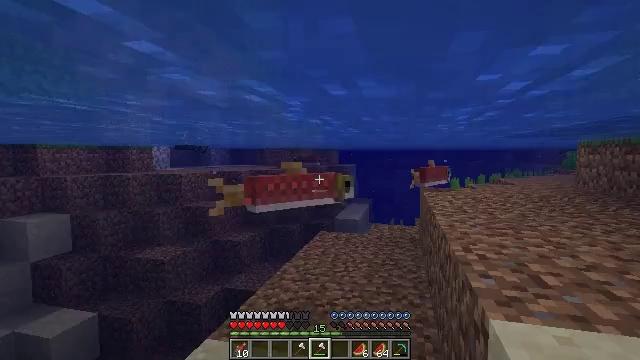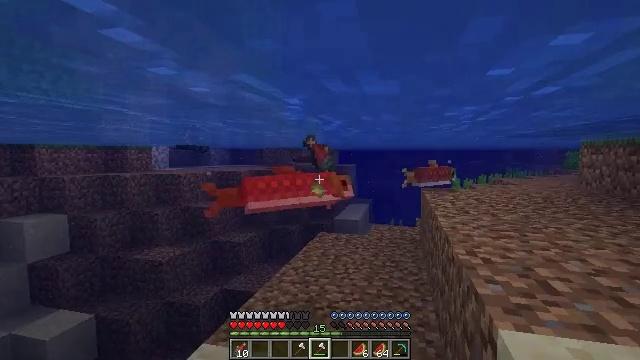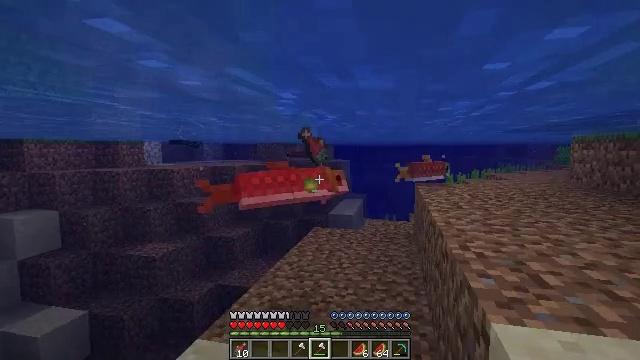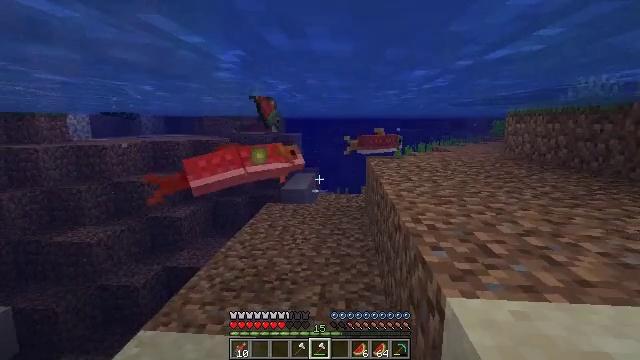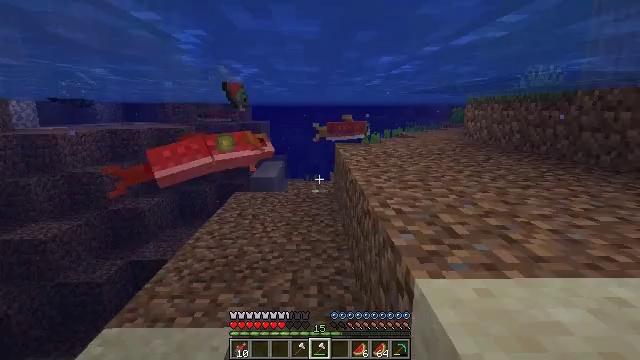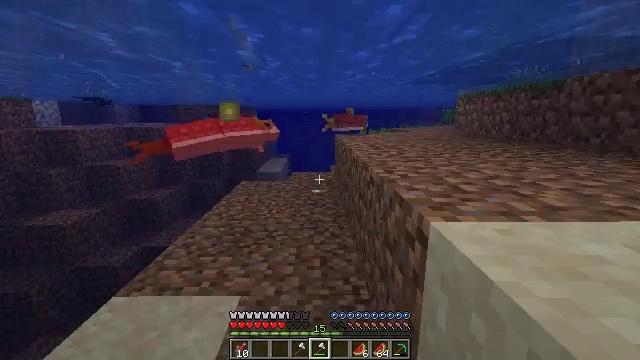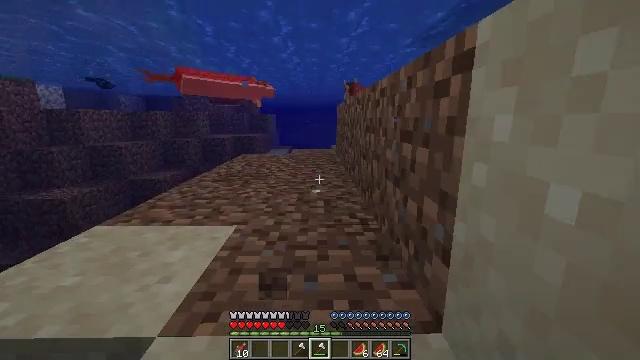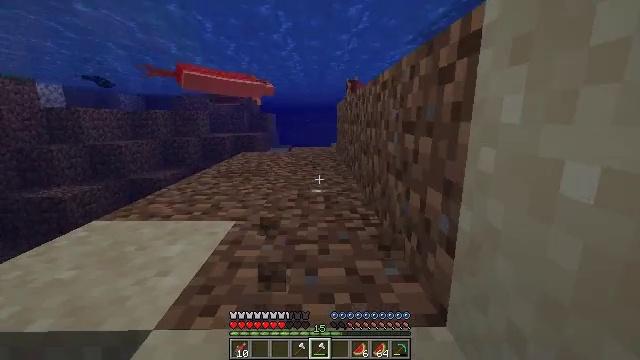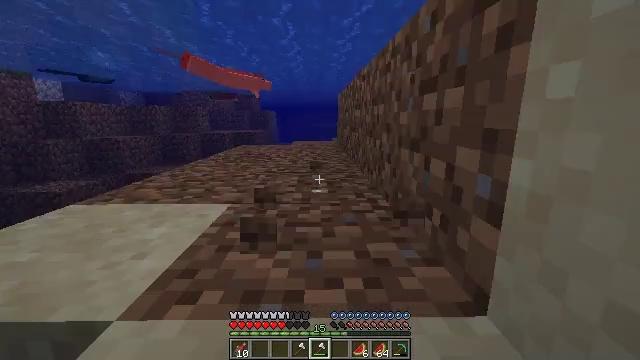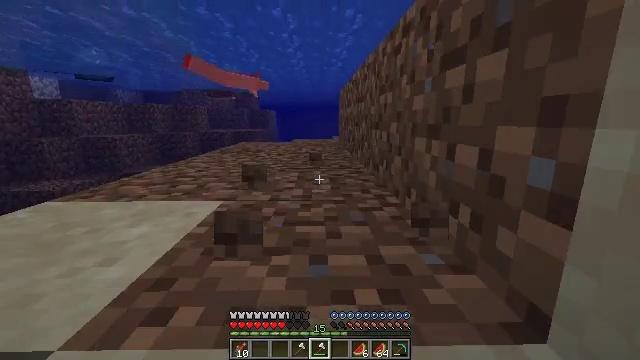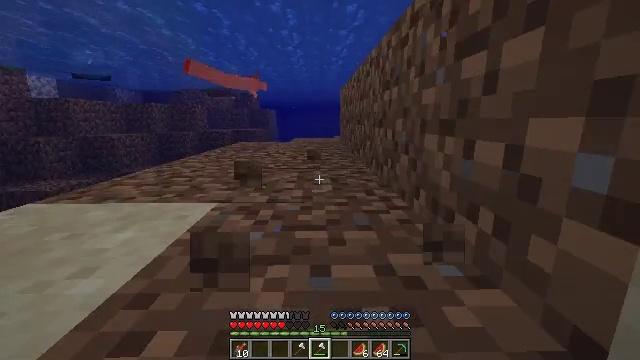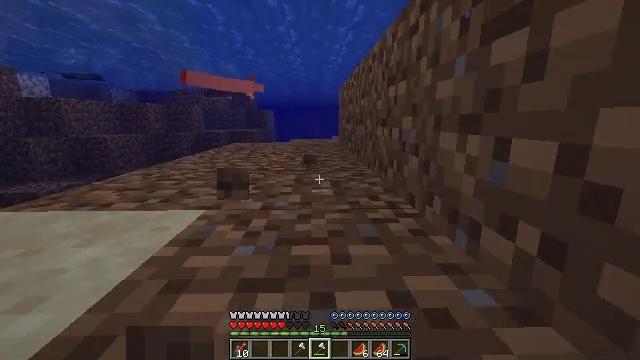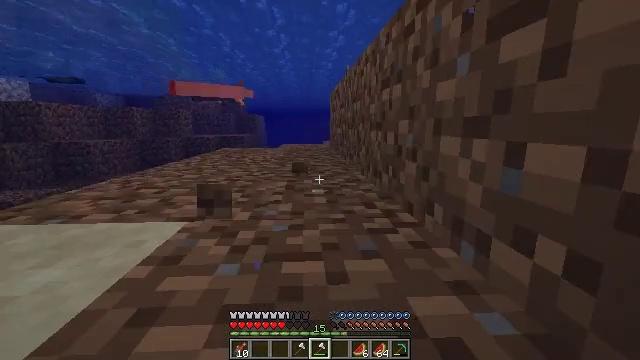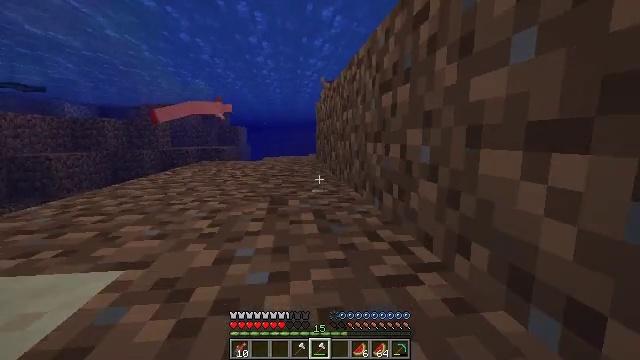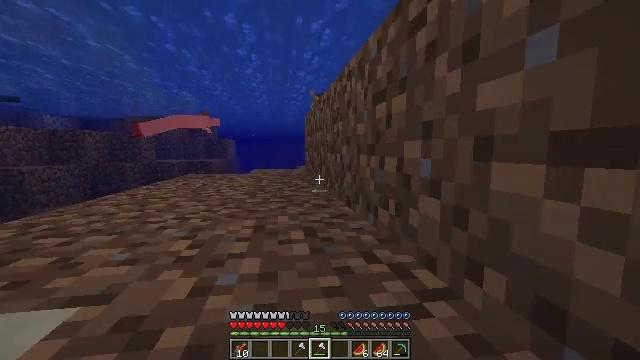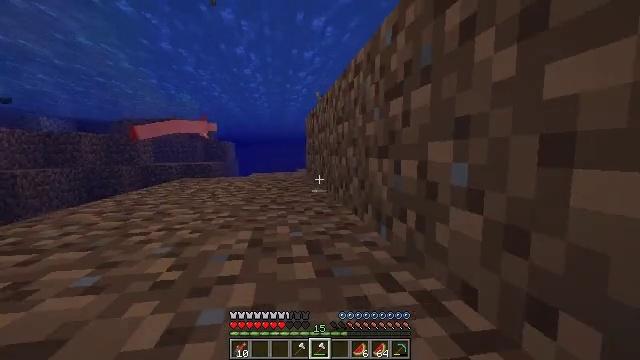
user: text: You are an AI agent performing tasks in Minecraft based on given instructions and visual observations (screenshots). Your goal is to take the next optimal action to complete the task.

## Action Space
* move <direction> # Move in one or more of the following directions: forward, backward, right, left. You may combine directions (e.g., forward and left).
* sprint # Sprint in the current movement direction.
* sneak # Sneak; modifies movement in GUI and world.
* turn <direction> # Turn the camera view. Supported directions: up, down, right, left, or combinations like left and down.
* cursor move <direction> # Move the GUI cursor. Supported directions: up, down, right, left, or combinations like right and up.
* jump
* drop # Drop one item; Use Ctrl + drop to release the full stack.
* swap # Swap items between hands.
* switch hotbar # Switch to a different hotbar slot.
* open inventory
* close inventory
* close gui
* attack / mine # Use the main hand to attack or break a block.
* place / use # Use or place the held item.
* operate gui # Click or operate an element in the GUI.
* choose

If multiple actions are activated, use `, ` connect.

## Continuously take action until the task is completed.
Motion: motion action
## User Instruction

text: Attack the underwater area to get tall seagrass.
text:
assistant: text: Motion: move forward
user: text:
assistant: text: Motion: move forward, turn right
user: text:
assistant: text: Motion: move forward, sprint, turn right and down
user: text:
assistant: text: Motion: move forward, sprint, turn right and down
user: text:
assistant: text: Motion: move forward, sprint, attack / mine
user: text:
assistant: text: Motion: move forward, sprint, attack / mine
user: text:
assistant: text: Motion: move forward, sprint, attack / mine
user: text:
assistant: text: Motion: move forward, attack / mine
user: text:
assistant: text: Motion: move forward
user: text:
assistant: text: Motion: move forward
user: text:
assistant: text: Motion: move forward
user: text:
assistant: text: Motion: move forward, turn right and up
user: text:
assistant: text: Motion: move forward, sprint, turn right and up
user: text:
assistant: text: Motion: move forward, sprint, turn right and up
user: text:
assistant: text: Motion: move forward, sprint
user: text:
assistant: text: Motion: move forward, sprint
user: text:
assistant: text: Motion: move forward
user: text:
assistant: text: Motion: move forward
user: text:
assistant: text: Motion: move forward, jump
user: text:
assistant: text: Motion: move forward, jump
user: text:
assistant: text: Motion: move forward, jump
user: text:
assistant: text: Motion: move forward, turn right, jump
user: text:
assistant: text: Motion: move forward, turn right and down, jump
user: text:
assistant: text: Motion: move forward, turn right and down, jump
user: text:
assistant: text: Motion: move forward, turn right, jump
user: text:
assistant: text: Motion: move forward, sprint, turn right, jump
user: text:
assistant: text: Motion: move forward, sprint, jump
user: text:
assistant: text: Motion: move forward, sprint, jump
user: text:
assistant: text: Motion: move forward, sprint, jump
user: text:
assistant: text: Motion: move forward, sprint, jump